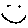
Label: smiley face